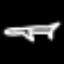
Label: airplane